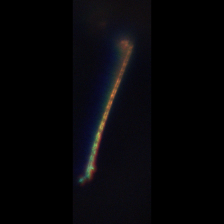
Taxon: Chaetoceros
Group: Diatoms